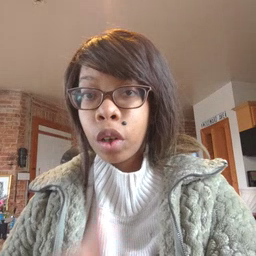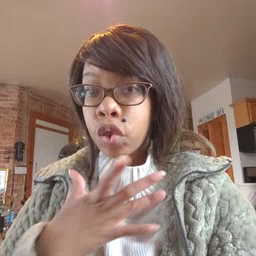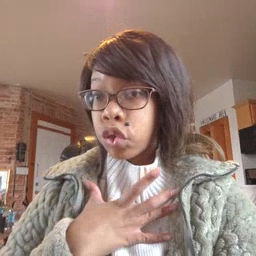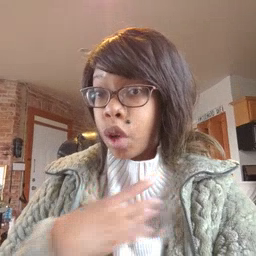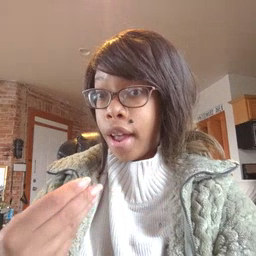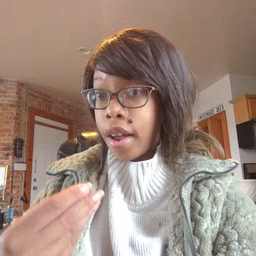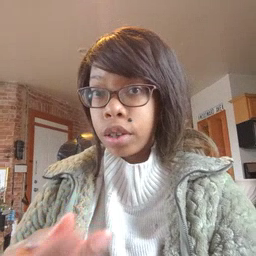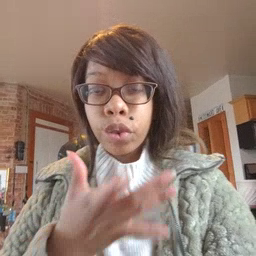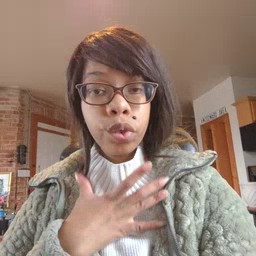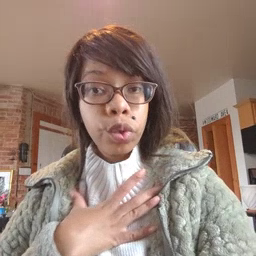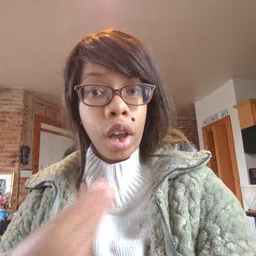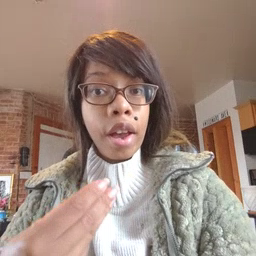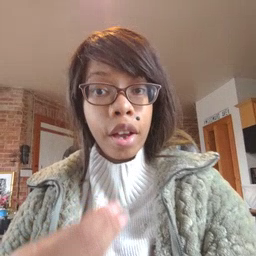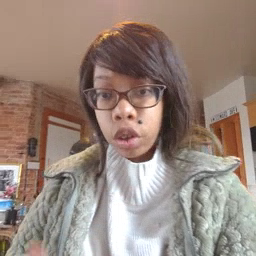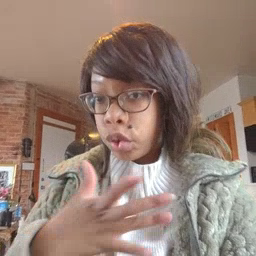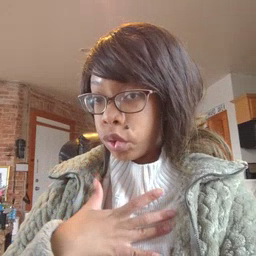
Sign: white